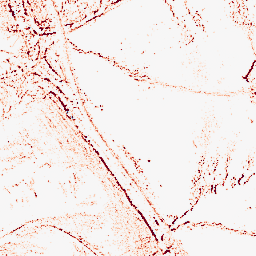
Category: morphological
Decomposition family: morphological_square
Decomposition parameters: operation: opening
size: 3
Upsampling method: bicubic
Upsampling parameters: scale: 2
Upsampling scale: 2